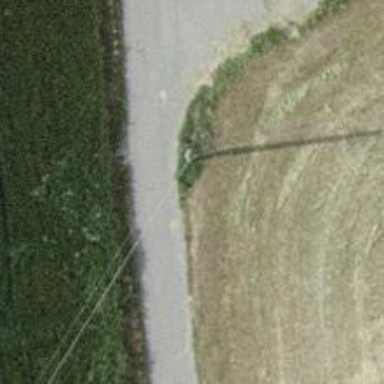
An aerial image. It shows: Power pole.